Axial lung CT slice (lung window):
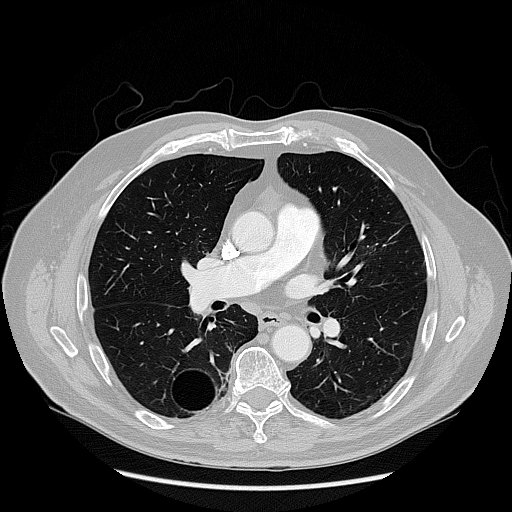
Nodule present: no